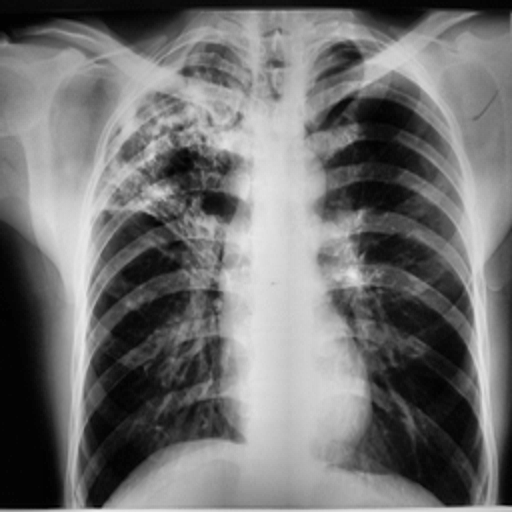
Finding: TUBERCULOSIS